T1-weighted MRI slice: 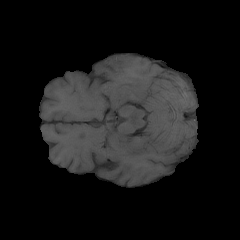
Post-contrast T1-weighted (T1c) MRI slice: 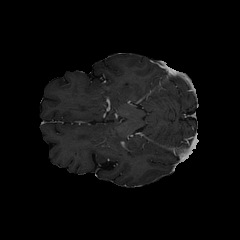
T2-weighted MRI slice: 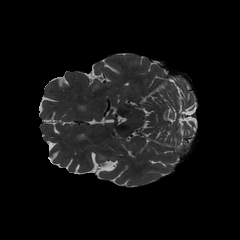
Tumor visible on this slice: no